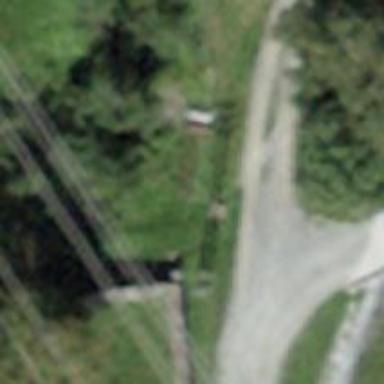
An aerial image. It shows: Power pole.